Question: I am trying to extract data from URL: <URL>
'''
<?php
include('simple_html_dom.php');
function dlPage($href) {
$curl = curl_init();
curl_setopt($curl, CURLOPT_SSL_VERIFYPEER, FALSE);
curl_setopt($curl, CURLOPT_HEADER, false);
curl_setopt($curl, CURLOPT_FOLLOWLOCATION, true);
curl_setopt($curl, CURLOPT_URL, $href);
curl_setopt($curl, CURLOPT_REFERER, $href);
curl_setopt($curl, CURLOPT_RETURNTRANSFER, TRUE);
curl_setopt($curl, CURLOPT_USERAGENT, "Mozilla/5.0 (Windows; U; Windows NT 6.1; en-US) AppleWebKit/533.4 (KHTML, like Gecko) Chrome/5.0.375.125 Safari/533.4");
$str = curl_exec($curl);
curl_close($curl);
$html= str_get_html($str);
foreach($html->find(div[id=events]) as $elm){
var_dump($elm->plaintext);exit;
// this var_dump is return empty string.
}
return $dom;
}
$url = 'http://scores.espn.go.com/nba/scoreboard?date=20150410';
$data = dlPage($url);
print_r($data);
?>
'''
whenever I tried to access internal article tags, I always get null or empty array. Please help me how can I access and extract the data inside the article html5 tags of match scores.

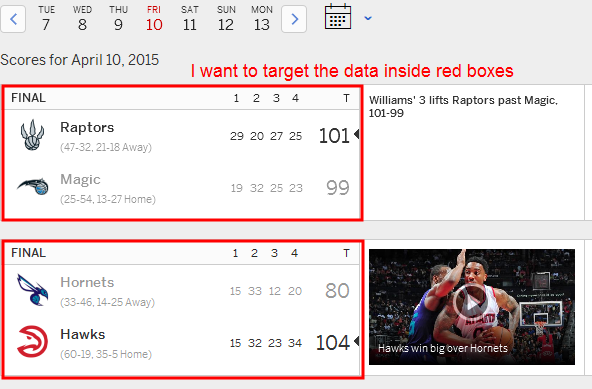
Answer: You are looking for a div with and ID of events. That exists in the page but it is indeed an empty element, at least on page load. It gets filled using ajax, but you will not get that information when you use cURL to get the page. Or any other method that does not parse the page and execute the javascript.
However, you are in luck. They are making an ajax call to:
'''
http://site.api.espn.com/apis/site/v2/sports/basketball/nba/scoreboard?calendartype=blacklist&dates=20150410
'''
And you can easily do the same.
It will get you the information as a json string but that is easy to parse using 'json_decode' in php. Afterwards you will have a nested object or array and you can display the data as you please.
I don't know if you are allowed to do that so how you use this, is up to you. You could try and search on their site if they offer their API publicly and what the conditions are.